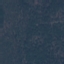
Label: Forest